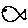
Label: fish